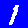
Digit: 1